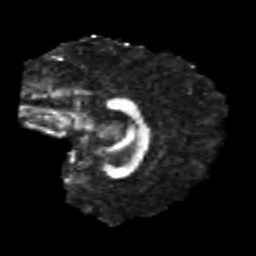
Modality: FA
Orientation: sagittal
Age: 26
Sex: female
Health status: healthy
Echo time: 0.074 s